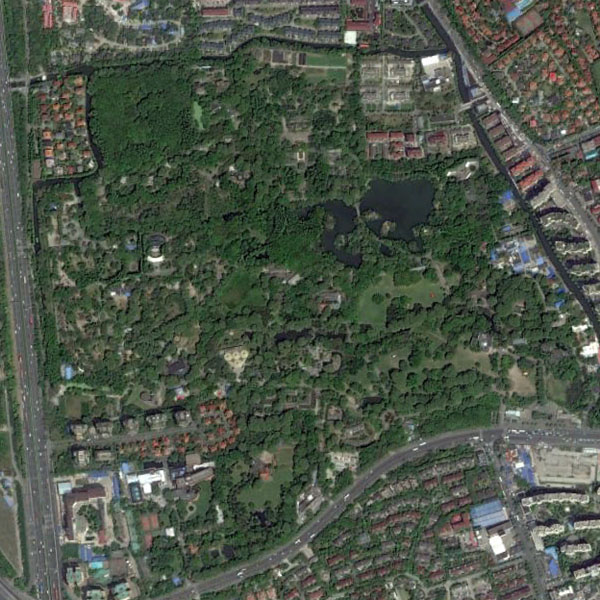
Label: Park